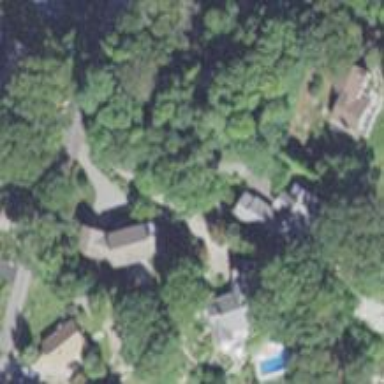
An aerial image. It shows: Residential driveway designated as service road.